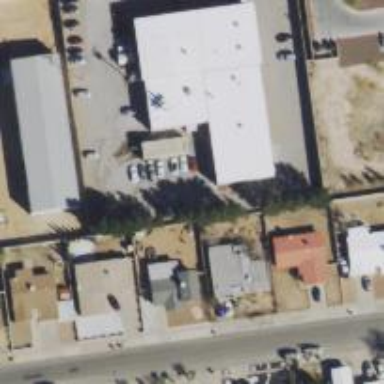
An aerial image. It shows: Car repair shop located in building.